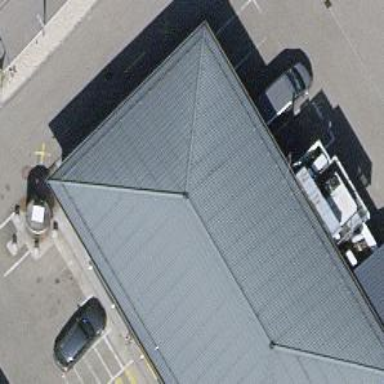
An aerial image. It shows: Convenience shop.